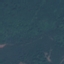
Label: Forest